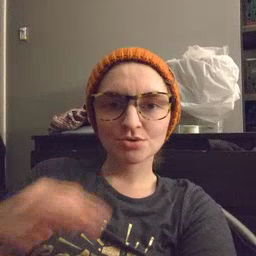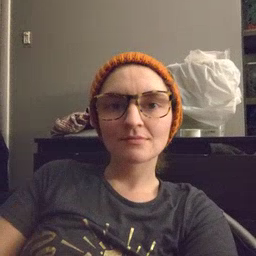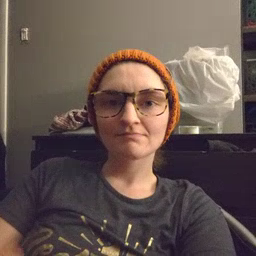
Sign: shirt